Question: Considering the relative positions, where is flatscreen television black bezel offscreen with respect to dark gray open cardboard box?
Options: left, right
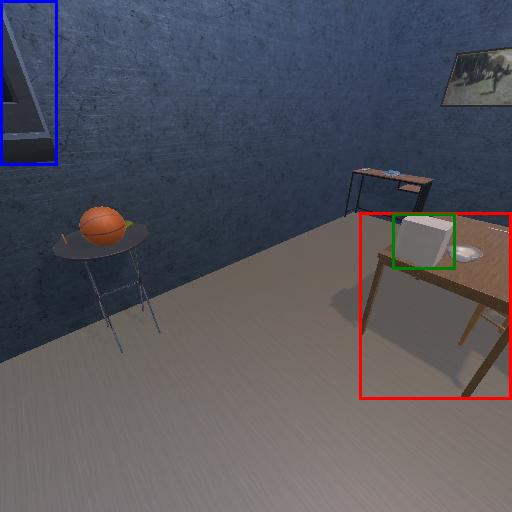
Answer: left